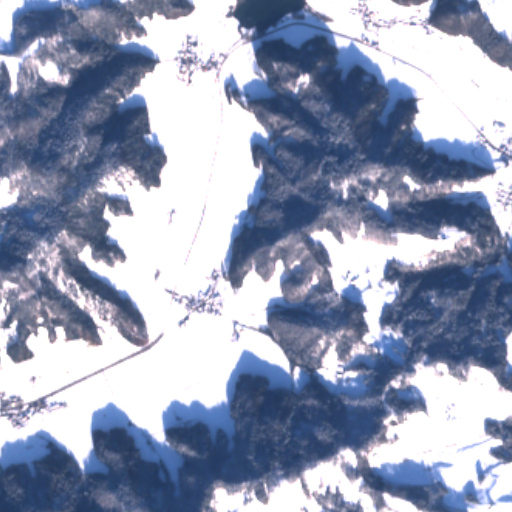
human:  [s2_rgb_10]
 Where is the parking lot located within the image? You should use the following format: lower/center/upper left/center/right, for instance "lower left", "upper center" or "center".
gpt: The parking lot is located in the upper right of the image.
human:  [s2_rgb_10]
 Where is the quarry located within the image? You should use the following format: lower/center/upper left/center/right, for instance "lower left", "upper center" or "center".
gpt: The quarry is located in the lower right of the image.
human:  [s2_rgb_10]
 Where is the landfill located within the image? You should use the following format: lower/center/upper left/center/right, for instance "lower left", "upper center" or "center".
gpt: There is no landfill in the image.